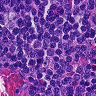
Metastatic tissue present: no